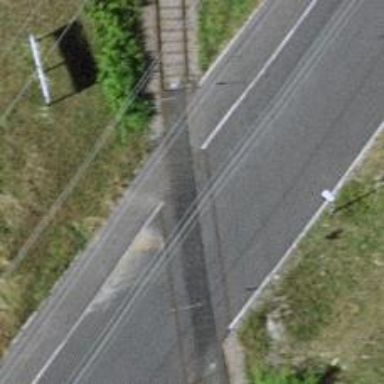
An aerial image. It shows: Level crossing along the railway.